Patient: sex M, age 60
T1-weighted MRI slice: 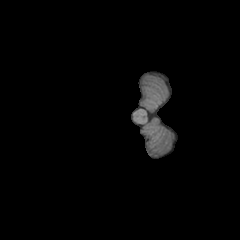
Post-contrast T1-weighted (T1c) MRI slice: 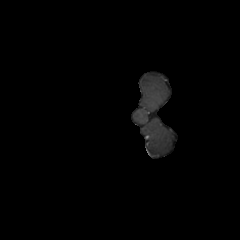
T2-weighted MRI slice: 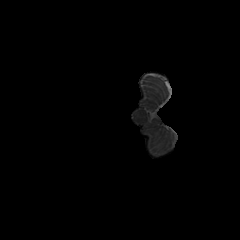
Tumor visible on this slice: no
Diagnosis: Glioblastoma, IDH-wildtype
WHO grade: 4